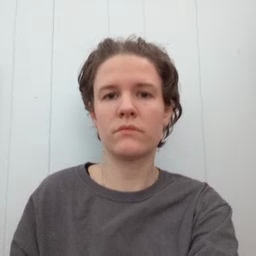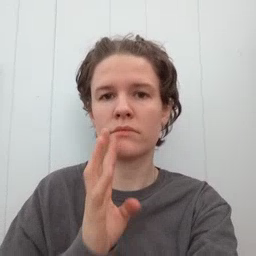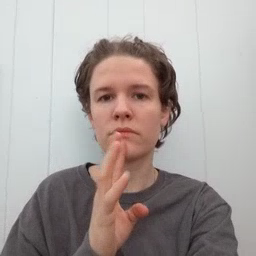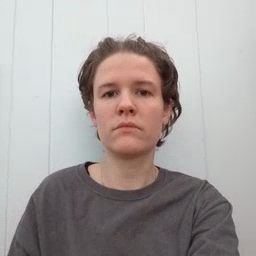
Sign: talk